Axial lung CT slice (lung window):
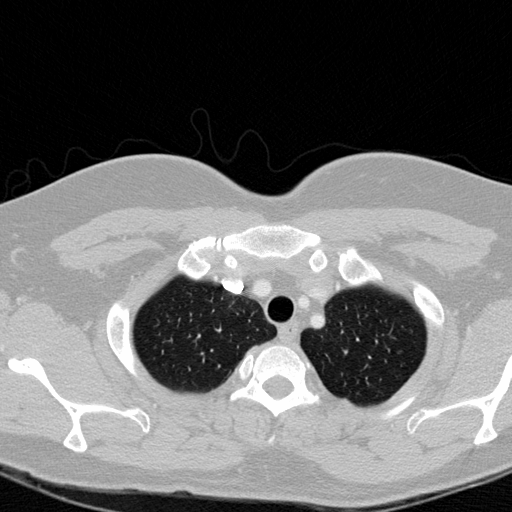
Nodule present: no